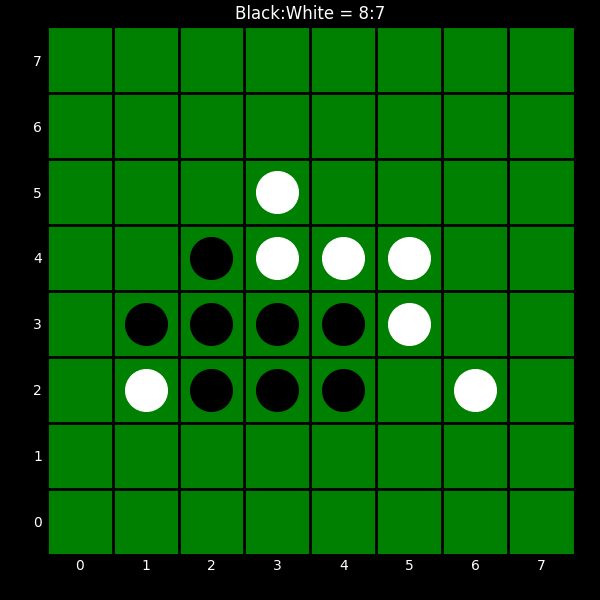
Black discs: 8
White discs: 7